【题型】填空题　【知识点】解析几何　【难度】easy
如图，在直角梯形$ABCD$中，$AD \parallel BC$，$\angle ABC = 90^\circ$，$AD = 2$，$BC = 1$，点$P$是腰$AB$上的动点，则$|2\overrightarrow{PC} + \overrightarrow{PD}|$的最小值为$\underline{\quad\quad\quad\quad}$。

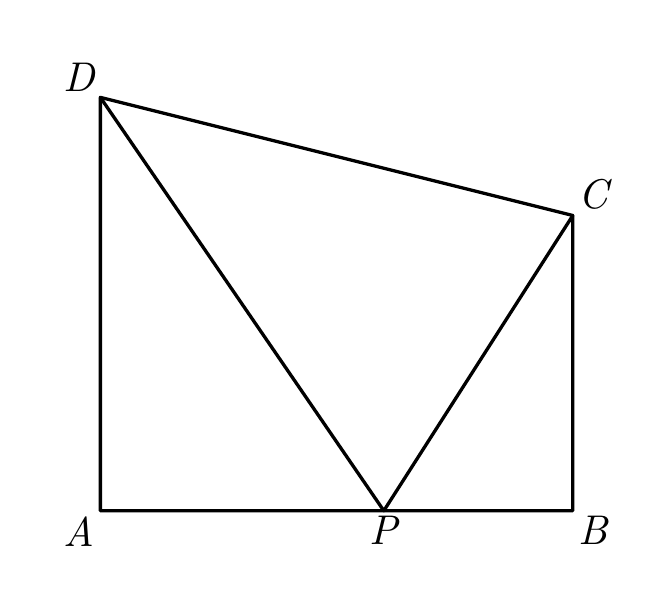
【解答】
【答案】$4$

【知识点】利用坐标求向量的模、平面向量线性运算的坐标表示、由向量线性运算解决最值和范围问题

【分析】建立平面直角坐标系，设$AB = a$，求得相关点坐标，求出$|2\overrightarrow{PC} + \overrightarrow{PD}|$的表达式，结合二次函数的性质即可求得答案。

【详解】由在直角梯形$ABCD$中，$AD \parallel BC$，$\angle ABC = 90^\circ$，$AD = 2$，$BC = 1$，

则$\angle DAB = 90^\circ$，则以$A$为原点，$AB$，$AD$为$x$，$y$轴建立平面直角坐标系,

设$AB = a$，设$P(x,0)$，则$B(a,0)$，$C(a,1)$，$D(0,2)$，

故$\overrightarrow{PC} = (a - x,1)$，$\overrightarrow{PD} = (-x,2)$，

所以$2\overrightarrow{PC} + \overrightarrow{PD} = (2a - 3x,4)$，故$|2\overrightarrow{PC} + \overrightarrow{PD}| = \sqrt{(2a - 3x)^2 + 16} \geq 4$，

当且仅当$2a - 3x = 0$即$x = \frac{2}{3}a$时取得等号，

即$|2\overrightarrow{PC} + \overrightarrow{PD}|$的最小值为$4$，

故答案为：$4$。
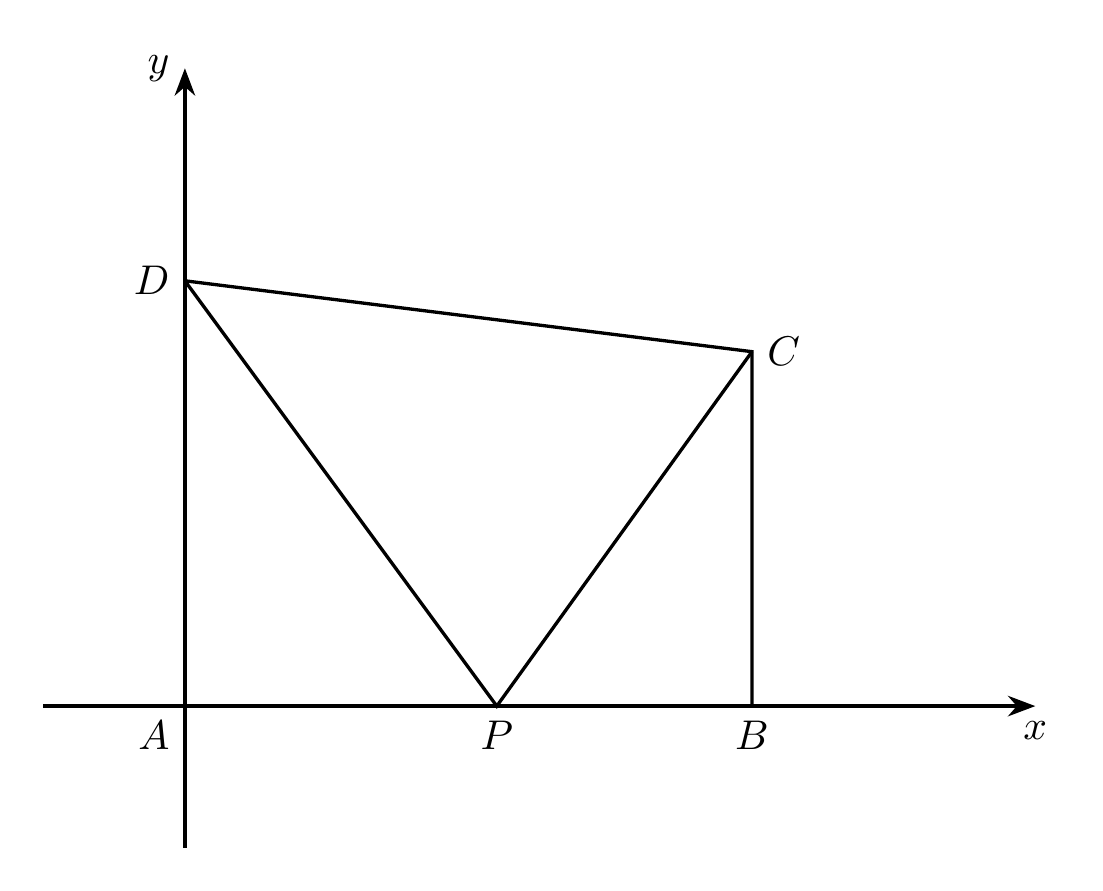